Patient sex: M
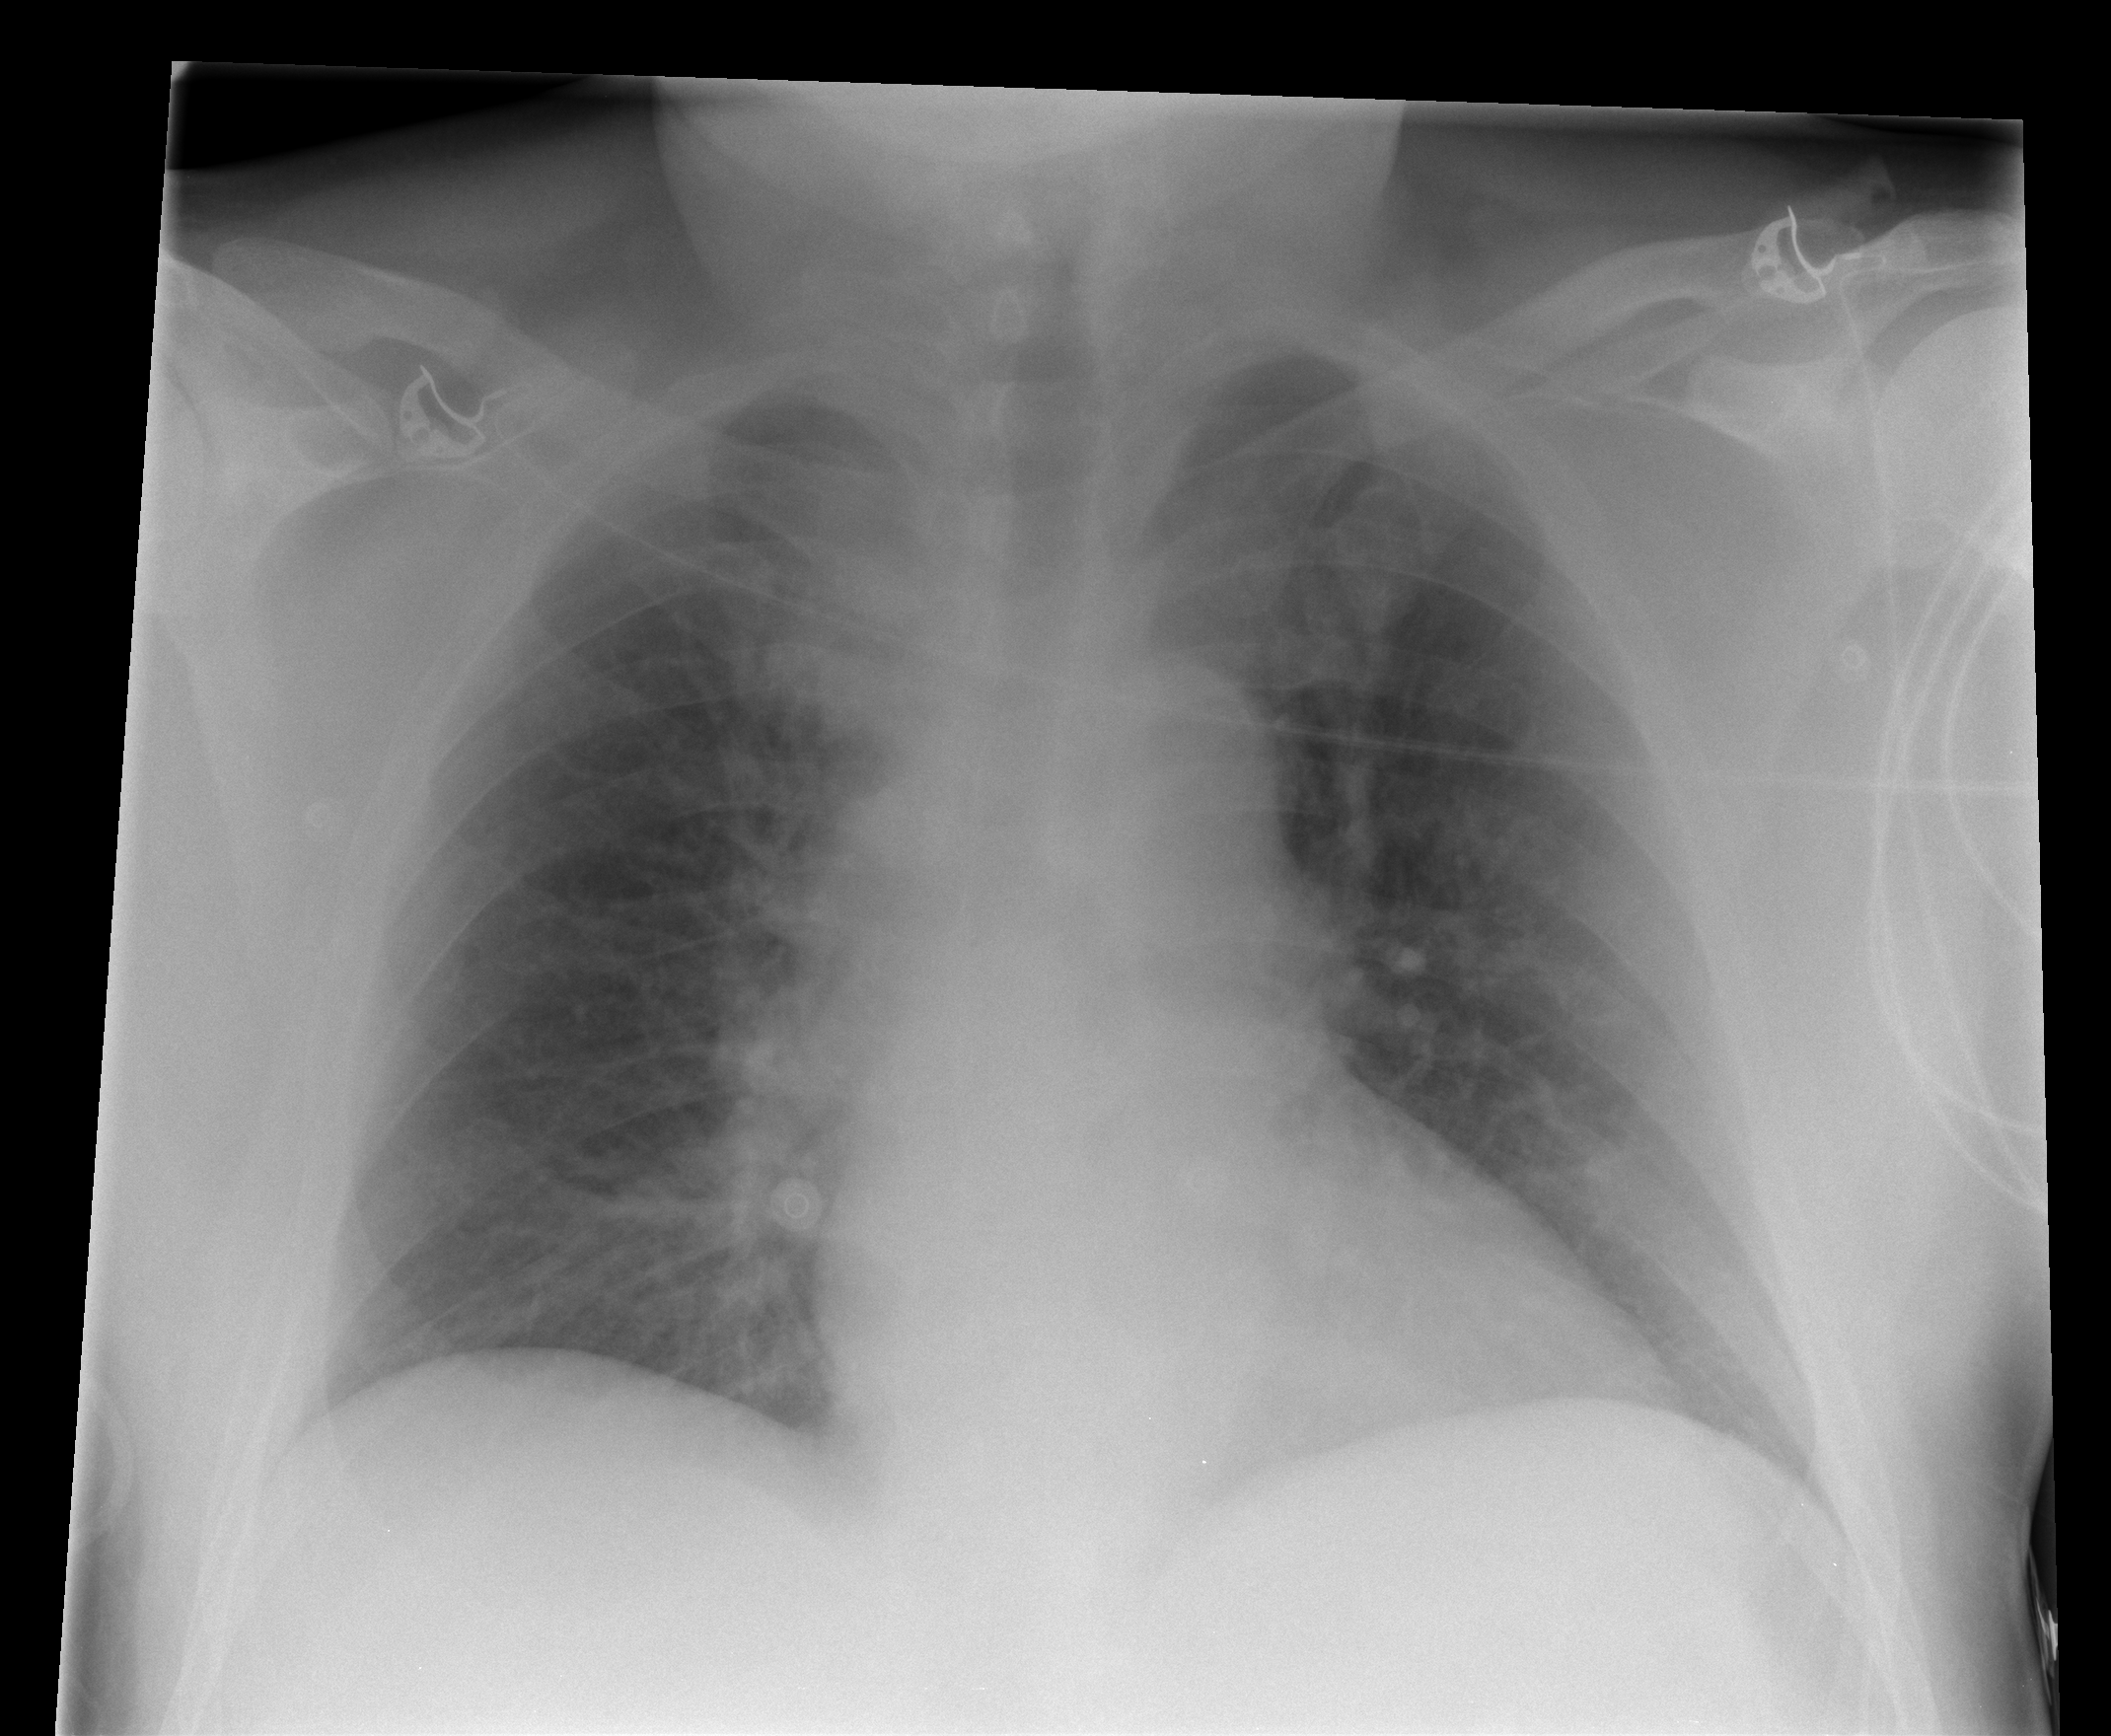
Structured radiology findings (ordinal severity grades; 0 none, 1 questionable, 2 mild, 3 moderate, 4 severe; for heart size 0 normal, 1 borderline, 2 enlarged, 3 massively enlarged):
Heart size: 1
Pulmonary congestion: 2
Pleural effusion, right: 0
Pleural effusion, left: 0
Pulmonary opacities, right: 2
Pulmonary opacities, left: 0
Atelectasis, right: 0
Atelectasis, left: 0